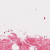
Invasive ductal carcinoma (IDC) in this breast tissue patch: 0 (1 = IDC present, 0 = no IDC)